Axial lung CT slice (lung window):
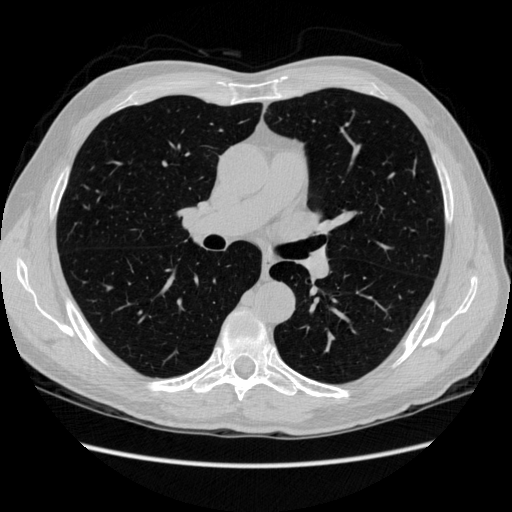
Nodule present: no